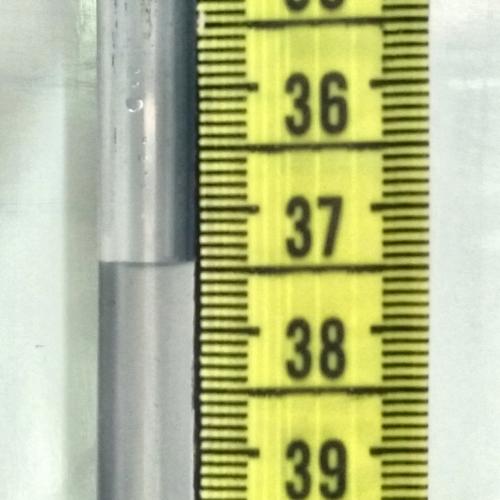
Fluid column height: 37.4 cm